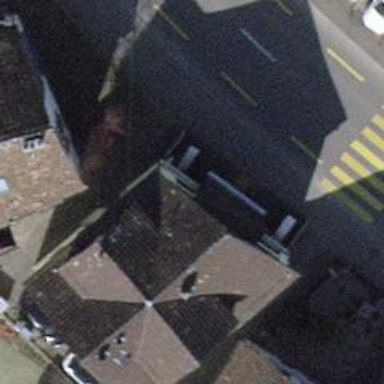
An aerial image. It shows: Restaurant.